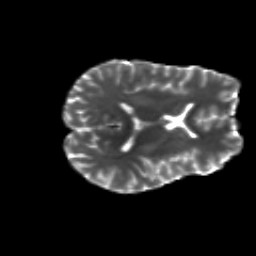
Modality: T2w
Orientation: axial
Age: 24
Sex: male
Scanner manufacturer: siemens
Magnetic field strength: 3 T
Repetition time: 8.8 s
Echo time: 0.085 s